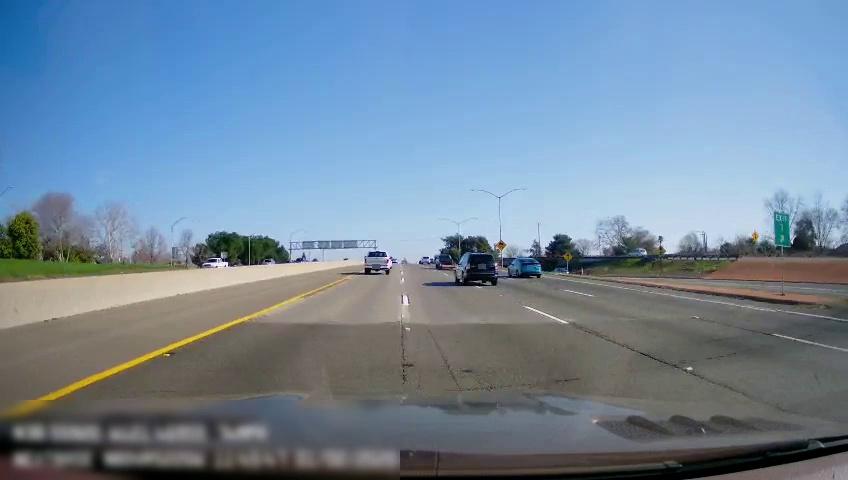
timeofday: Day
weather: Sunny
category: Vehicles | SUV
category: Vehicles | Truck
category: Vehicles | Car
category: Vehicles | Car
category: Drivable Space
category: Drivable Space
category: Vehicles | Truck
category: Vehicles | Car
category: Vehicles | Car
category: Vehicles | Truck
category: Vehicles | Other LV
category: Vehicles | SUV
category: Lanes | Current Lane
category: Lanes | Current Lane
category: Lanes | Alternate Lane
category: Lanes | Alternate Lane
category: Lanes | Alternate Lane
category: Lanes | Alternate Lane
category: Traffic | Signs
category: Traffic | Signs
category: Traffic | Signs
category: Traffic | Signs
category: Traffic | Signs
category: Traffic | Signs
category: Traffic | Signs